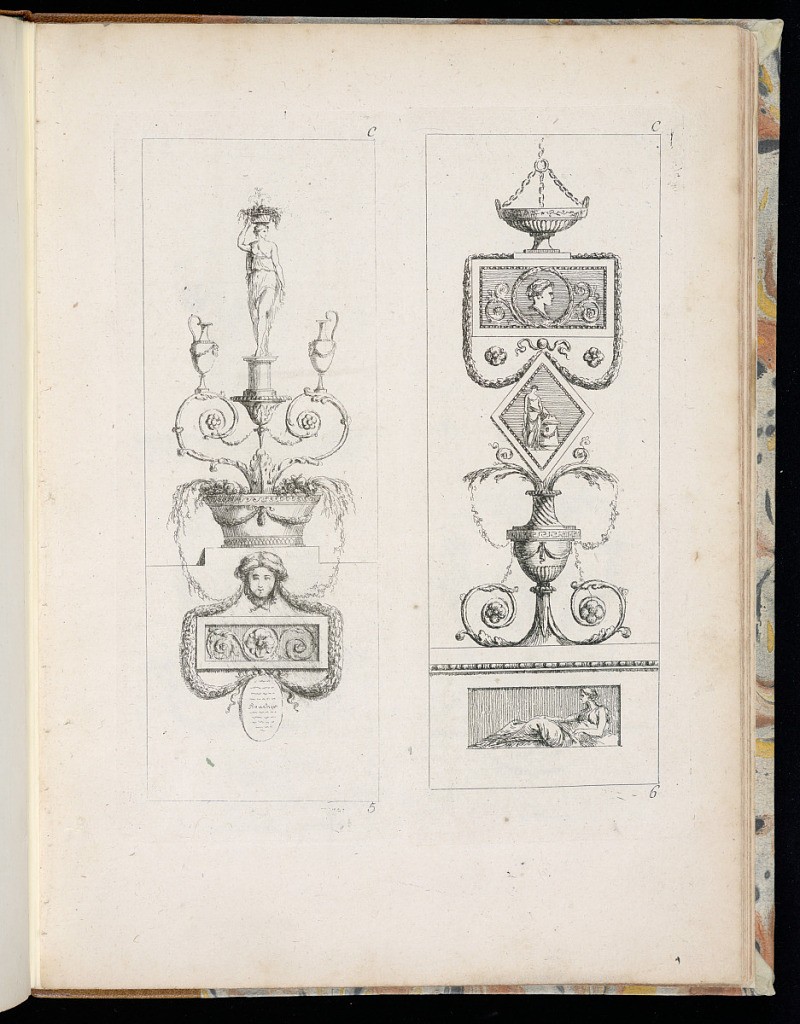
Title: Two Arabesque Panel Designs
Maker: Juste-François Boucher, French, 1736 – 1782
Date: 1768–75
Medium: Etching on paper
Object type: Print
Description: Two vertical arabesque panel designs printed on two separate plates featuring vases, baskets of flowers, friezes with figures, female figures, mascarons (masks), scrolling leaves (rinceaux), fleurons, rosettes, festoons of leaves, fluting, gadrooning, and egg pattern molding. The plates are numbered.